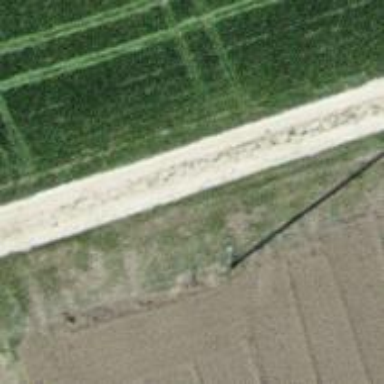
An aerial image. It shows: Power pole.